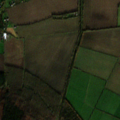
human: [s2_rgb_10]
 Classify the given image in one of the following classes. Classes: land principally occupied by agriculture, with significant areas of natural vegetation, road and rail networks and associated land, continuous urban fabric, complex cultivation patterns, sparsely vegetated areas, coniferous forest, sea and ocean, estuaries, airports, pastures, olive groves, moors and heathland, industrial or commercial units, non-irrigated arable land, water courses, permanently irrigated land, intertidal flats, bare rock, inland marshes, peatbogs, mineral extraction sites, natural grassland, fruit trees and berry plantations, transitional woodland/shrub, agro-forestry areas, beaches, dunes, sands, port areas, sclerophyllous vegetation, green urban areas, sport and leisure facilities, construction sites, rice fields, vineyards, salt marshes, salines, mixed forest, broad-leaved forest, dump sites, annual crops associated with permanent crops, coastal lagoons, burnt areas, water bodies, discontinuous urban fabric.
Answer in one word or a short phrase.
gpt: non-irrigated arable land, pastures, transitional woodland/shrub, peatbogs